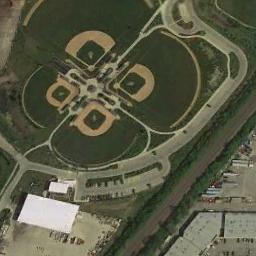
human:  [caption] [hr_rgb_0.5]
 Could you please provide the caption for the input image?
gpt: There is a lot of vegetation near the baseball field .

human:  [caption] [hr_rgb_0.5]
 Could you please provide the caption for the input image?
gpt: There are four baseball diamonds in the grass next to the roads with several houses .

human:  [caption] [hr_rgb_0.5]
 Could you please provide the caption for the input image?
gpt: Four baseball diamonds make up a circle while a parking lot and two white buildings beside .

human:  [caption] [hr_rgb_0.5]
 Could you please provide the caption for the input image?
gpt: Four baseball diamonds are field in a circle .

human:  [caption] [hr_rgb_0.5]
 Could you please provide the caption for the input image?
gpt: One White House is next to four baseball diamonds .